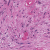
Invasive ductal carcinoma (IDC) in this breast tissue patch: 0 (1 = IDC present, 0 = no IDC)